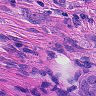
Metastatic tissue present: yes